Aerial crown-view tile of a tropical tree (Barro Colorado Island, Panama), acquired 20241216:
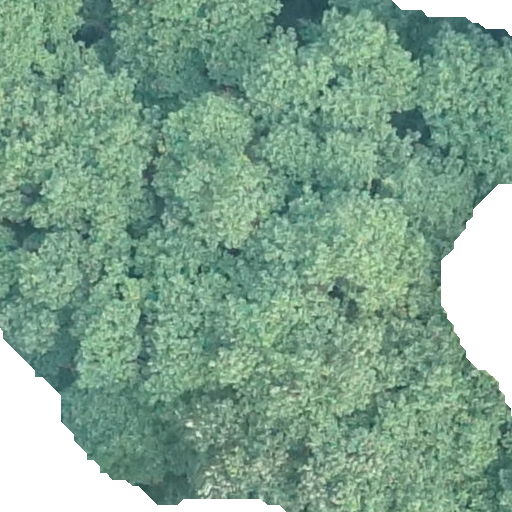
Species: Hieronyma alchorneoides
GBIF accepted scientific name: Hieronyma alchorneoides
Crown area: 442.682 m²